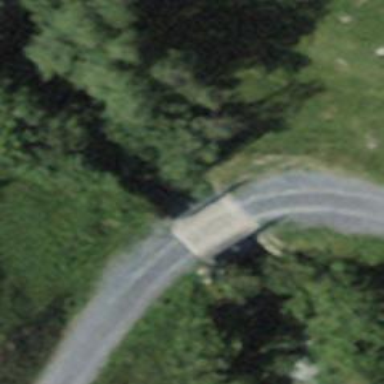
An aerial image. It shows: Track road with bridge. The bridge is suitable for classic grooming. The road is primarily used for hiking.